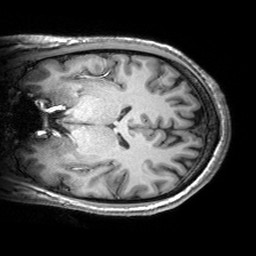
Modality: T1w
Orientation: coronal
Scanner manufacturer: siemens
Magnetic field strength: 3 T
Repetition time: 2.53 s
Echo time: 0.00299 s